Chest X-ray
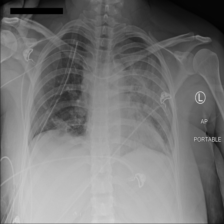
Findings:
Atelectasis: negative
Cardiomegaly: negative
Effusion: negative
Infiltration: negative
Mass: negative
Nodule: negative
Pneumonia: negative
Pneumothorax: negative
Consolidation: negative
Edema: negative
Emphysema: negative
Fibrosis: negative
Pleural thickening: negative
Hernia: negative